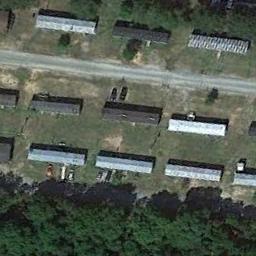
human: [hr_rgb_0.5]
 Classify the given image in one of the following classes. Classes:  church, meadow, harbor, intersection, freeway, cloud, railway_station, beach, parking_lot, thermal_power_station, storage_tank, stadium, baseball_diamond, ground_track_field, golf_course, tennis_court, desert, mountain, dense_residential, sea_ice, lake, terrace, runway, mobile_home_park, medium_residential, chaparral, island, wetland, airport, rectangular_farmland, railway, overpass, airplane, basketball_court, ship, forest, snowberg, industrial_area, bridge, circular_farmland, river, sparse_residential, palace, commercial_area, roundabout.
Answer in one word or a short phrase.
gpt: mobile_home_park